Question: I am working on a minesweeper copy in Rust and WASM. At the moment, I'm finishing the logic for Mine Sweeper. Mainly, when the user clicks on an empty tile with no bombs near it, the program then searches the neighbors and reveals those tiles if they are not near any bombs.
Notice the large empty spaces on the game that opens up automatically.

The program uses two 1D vectors to store where the bombs are and also what is the state of each tile.
Then this recursive program sets the state of a found empty tile to SpotState::Empty, then continues this with the neighbors.
'''
/// for uncovering empty neighbors and recursively uncovering their empty neighbors
fn uncover_empty_neighbors(&mut self, col: usize, row: usize) {
// break case for recursion
if self.state_vec[self.get_idx(col, row)] == SpotState::Empty {
return;
}
if self.get_mine_neighbor_count(col, row) == 0 {
let idx = self.get_idx(col, row);
self.state_vec[idx] = SpotState::Empty;
}
let inbound_neighbors = POSSIBLE_NEIGHBORS
.iter()
.map(|[x, y]| [x + col as isize, y + row as isize])
.filter(|[x, y]| self.check_bounds(x, y))
.for_each(|[x, y]| self.uncover_empty_neighbors(x as usize, y as usize));
}
'''
However, I get this error:
'''
error[E0500]: closure requires unique access to '*self' but it is already borrowed
--> src\lib.rs:138:23
|
137 | .filter(|[x, y]| self.check_bounds(x, y))
| -------- ---- first borrow occurs due to use of '*self' in closure
| |
| borrow occurs here
138 | .for_each(|[x, y]| {
| -------- ^^^^^^^^ closure construction occurs here
| |
| first borrow later used by call
139 | self.uncover_empty_neighbors(x as usize, y as usize)
| ---- second borrow occurs due to use of '*self' in closure
For more information about this error, try 'rustc --explain E0500'.
error: could not compile 'minesweeper_wasm' due to previous error
warning: build failed, waiting for other jobs to finish...
error: build failed
'''
I'm confused about how to accomplish this. Is the closure unable to capture 'self' since 'self' is already mutably borrowed in the function 'uncover_empty_neighbors()'? Is using 'self' inevitably a bad move in this case and what other data structure would be useful?
<URL>
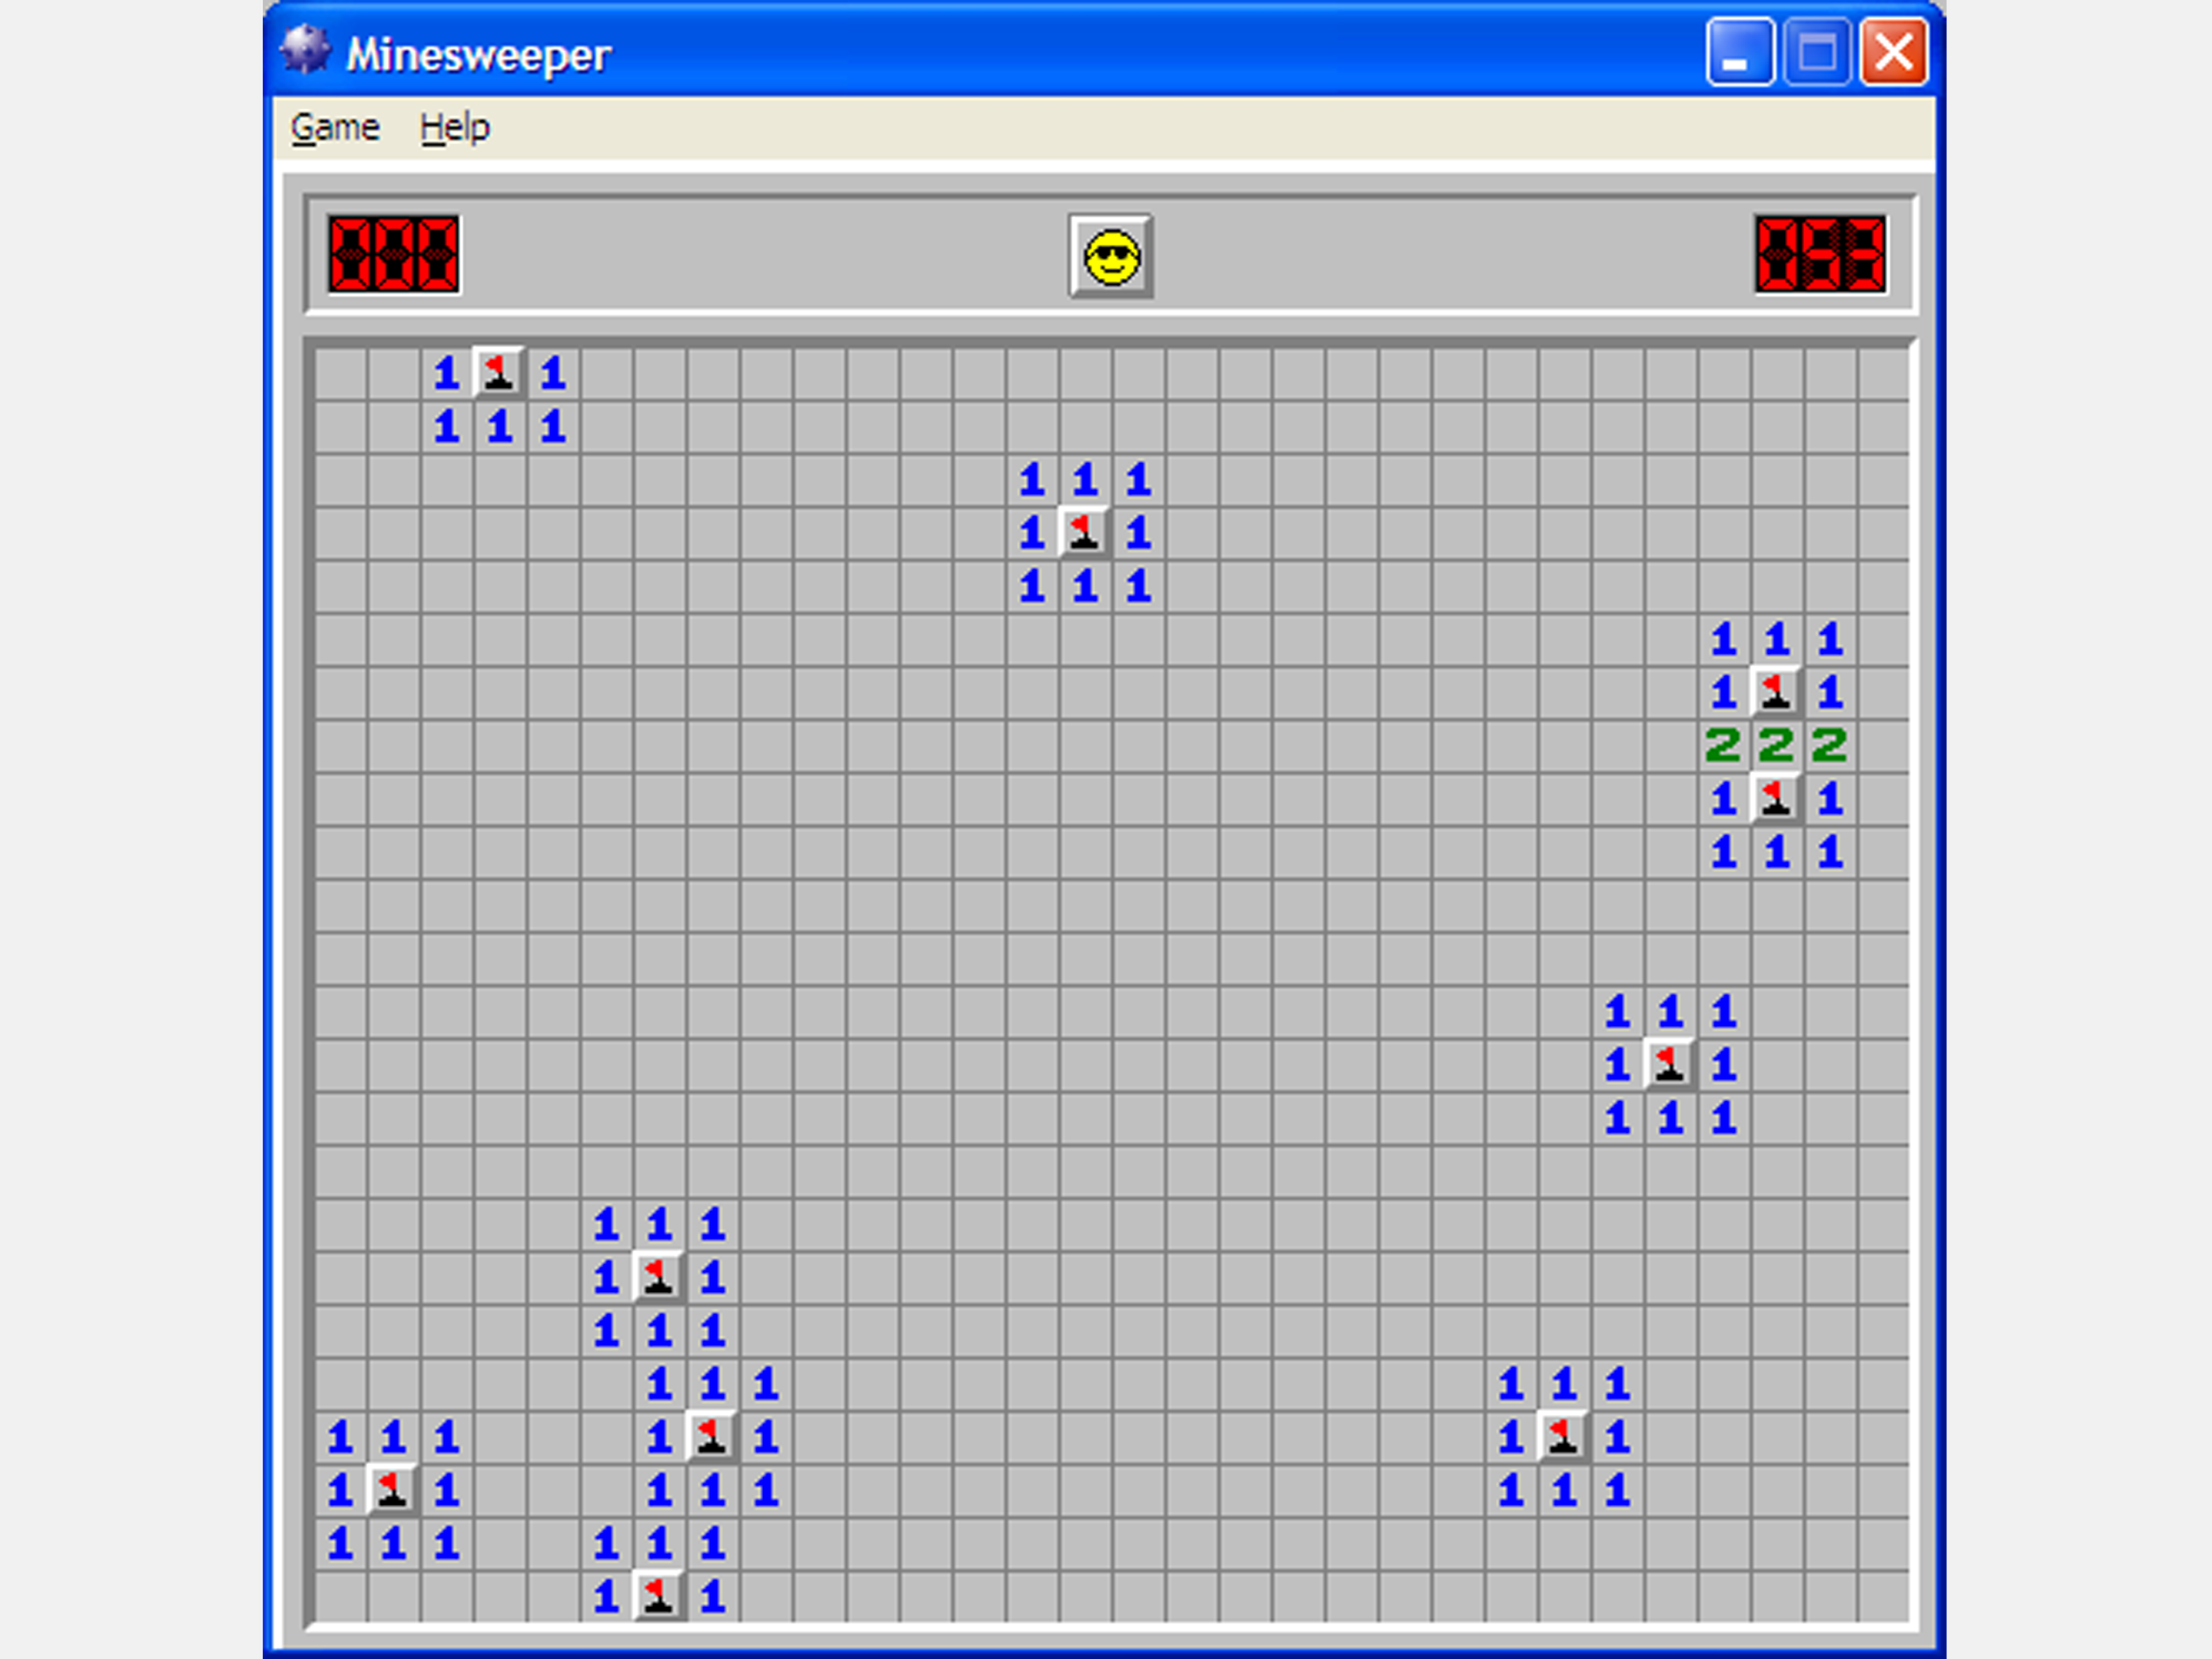
Answer: Yes. Remember that iterators are evaluated lazily, so the closure passed into 'filter' needs to borrow 'self' and while 'for_each' is executing, as 'for_each' needs to evaluate the iterator it is called on.
You can either try to restructure the code so that either of the methods does not depend on 'self', or you can simply 'collect()' into a new 'Vec' after the 'filter()', so that there is no immutable borrow alive as 'uncover_empty_neighbors' executes.